Question: i seem to be lost how to mark up phrases list (named title1, title2, title3, etc on the attached image) in semicircle form.
Maybe there is easy css crossbrowser solution (no-no, no IE6, ha-ha), or i need to use javascript? I can't insert it as image, because i have a requirement that all text on the page should be real text.
Or maybe there is some Jquery plugins that could solve such issue..

Thanks in advance!
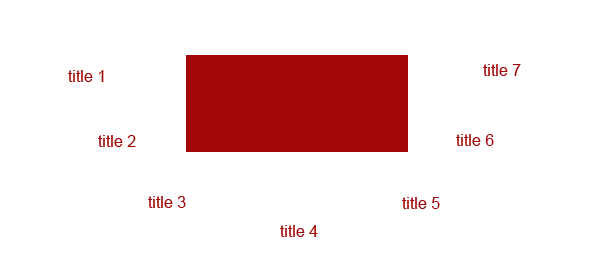
Answer: I would use JavaScript and some simple math to calculate the position of each title. The formula for the x and y position on a circle is the following:
'''
x = radius * cos( angle )
y = radius * sin( angle )
'''
So using this, you can calculate the position of each title:
'''
elem.style.left = radius * Math.cos( angle ) + "px"; // angle in radians
elem.style.top = radius * Math.sin( angle ) + "px";
'''
I have made a demo fiddle showing this: <URL>